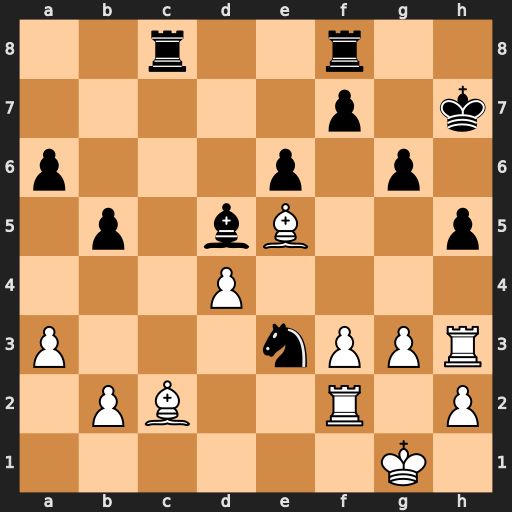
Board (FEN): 2r2r2/5p1k/p3p1p1/1p1bB2p/3P4/P3nPPR/1PB2R1P/6K1
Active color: w
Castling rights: -
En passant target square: -
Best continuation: Rxh5+ Kg8 Rh8#